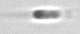
Label: flagellate_morphotype3